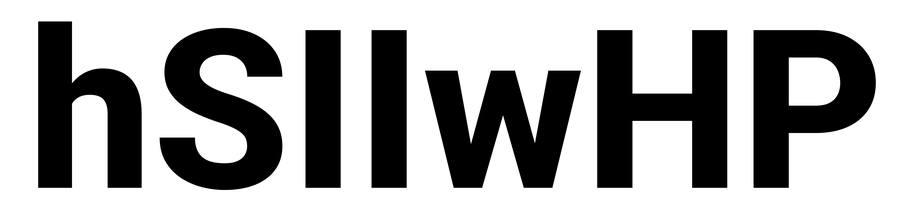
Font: Roboto_ExtraBold